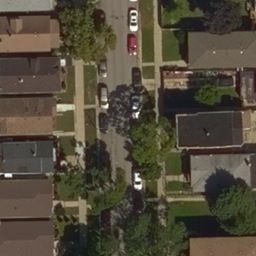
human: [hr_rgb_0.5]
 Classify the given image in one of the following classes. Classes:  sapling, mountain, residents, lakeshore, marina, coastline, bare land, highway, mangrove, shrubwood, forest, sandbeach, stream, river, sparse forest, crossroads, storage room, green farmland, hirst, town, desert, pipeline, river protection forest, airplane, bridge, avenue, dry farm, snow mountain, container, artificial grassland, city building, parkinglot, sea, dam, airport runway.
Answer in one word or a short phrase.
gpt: residents